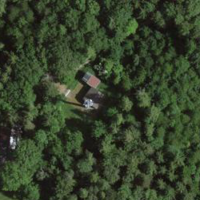
EUNIS habitat code: 41
Species observed at this site:
Stachys sylvatica